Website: apple
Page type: customer-info-address
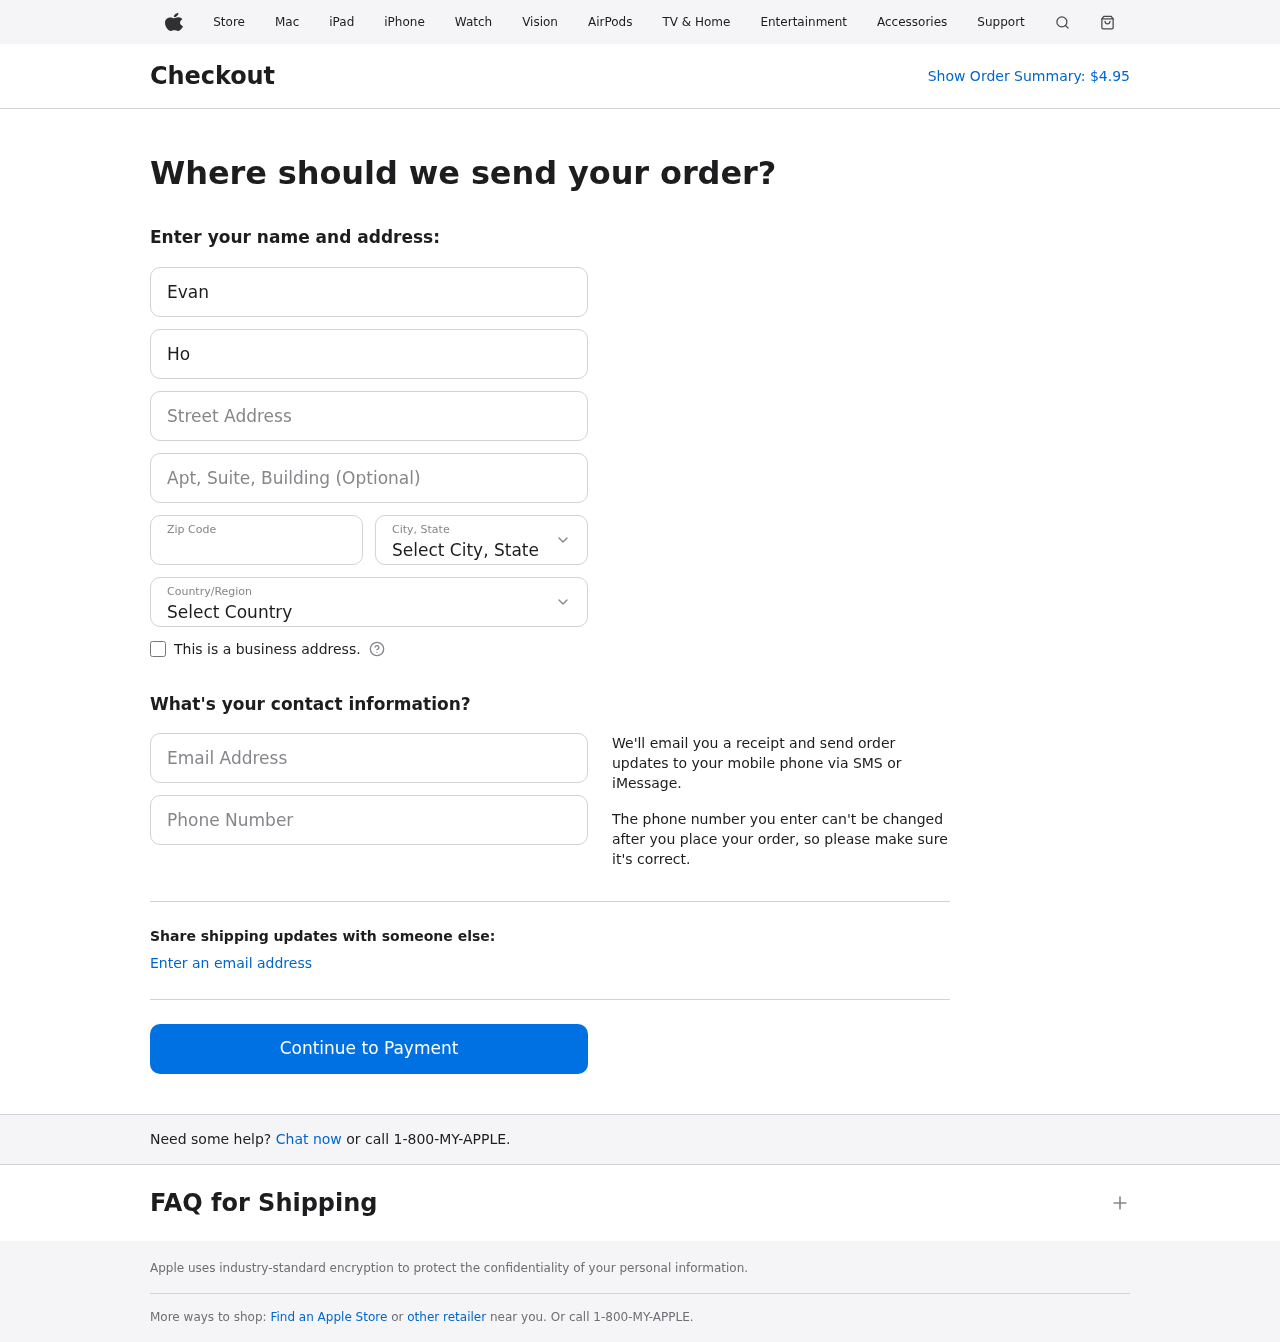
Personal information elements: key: PII_CITY_STATE
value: West Lynnbury, WA
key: PII_COUNTRY
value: United States
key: PII_EMAIL
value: eholmes@yahoo.com
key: PII_FIRSTNAME
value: Evan
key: PII_LASTNAME
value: Holmes
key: PII_PHONE
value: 2968106699
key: PII_POSTCODE
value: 20192
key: PII_STREET
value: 799 Fernandez Unions
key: PII_STREET2
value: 10508 Justin Vista
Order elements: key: ORDER_TOTAL
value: $4.95